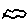
Label: cloud